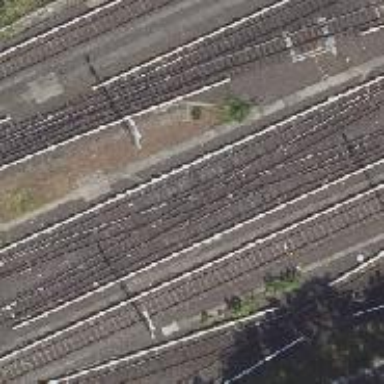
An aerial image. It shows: Siding service railway track for electrified light rail.